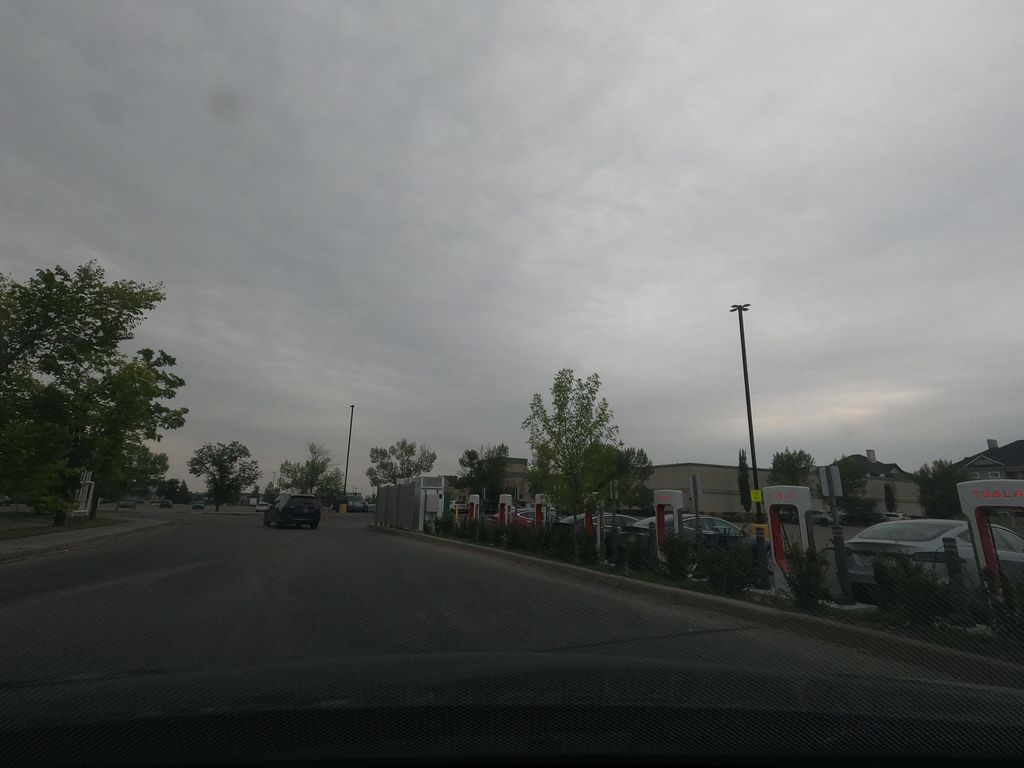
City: calgary